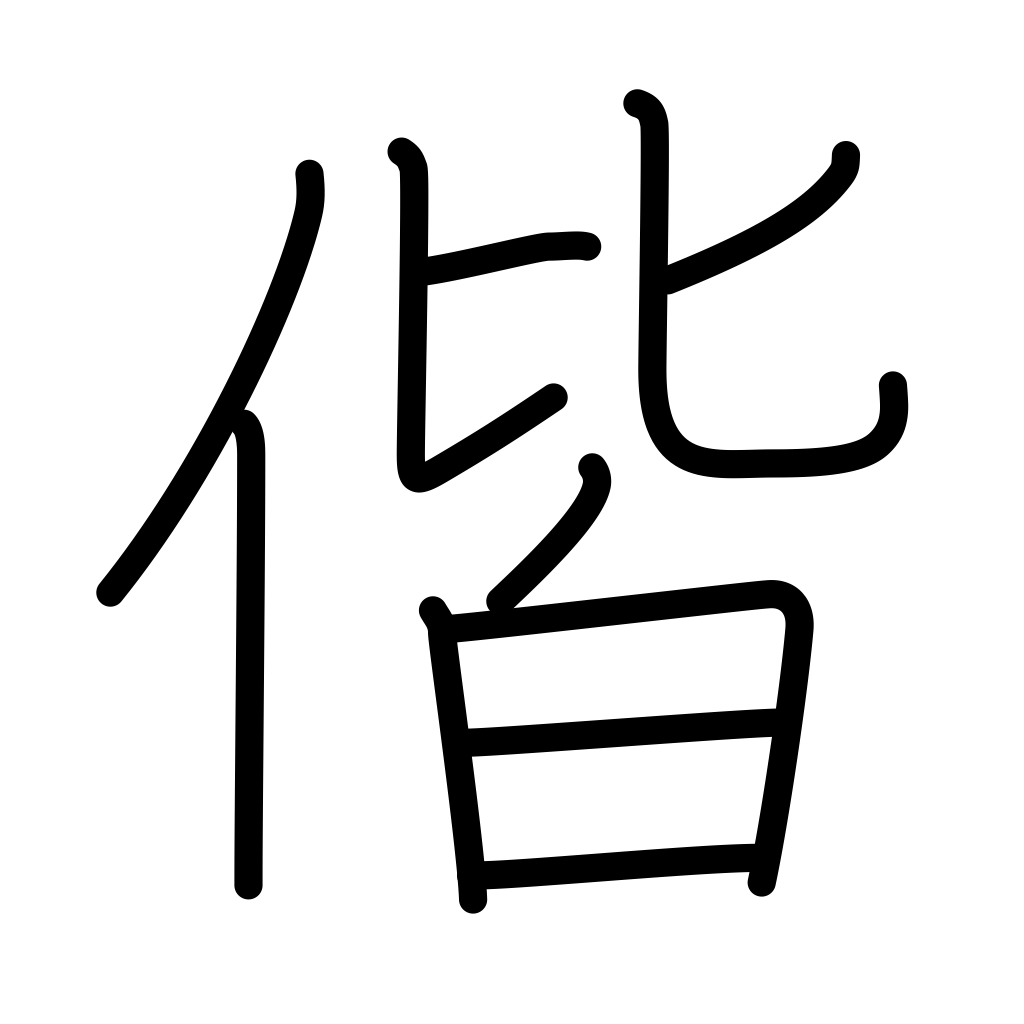
Meaning: together